Question: This question has been asked in various forms on here before, but I cannot seem to figure out what the compiler is complaining about; there are no other 'save:' methods in the 'NSUserDefaultsController' class or any of its super classes.
The method in which this warning occurs is an 'IBAction' attached to the 'OK' button of my Preferences window.
I like no warnings so it's bothering me a bit; can anyone help get rid of it?

EDIT: as pointed out by @Peter, the compiler doesn't know that 'sharedUserDefaultsController' returns an 'NSUserDefaultsController' object. This is fixed using:
'''
NSUserDefaultsController *userDefaultsController = [NSUserDefaultsController sharedUserDefaultsController];
[userDefaultsController save:sender];
'''
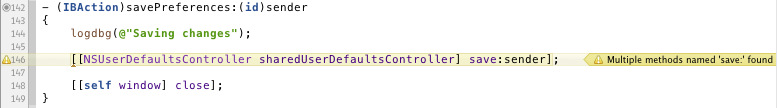
Answer: The method 'sharedUserDefaultsController', according to the documentation, is declared as
'''
+ (id)sharedUserDefaultsController
'''
So there's no way to know it's an 'NSUserDefaultsController' here. Thus any 'save' method could be addressed, I think.